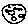
Label: moon